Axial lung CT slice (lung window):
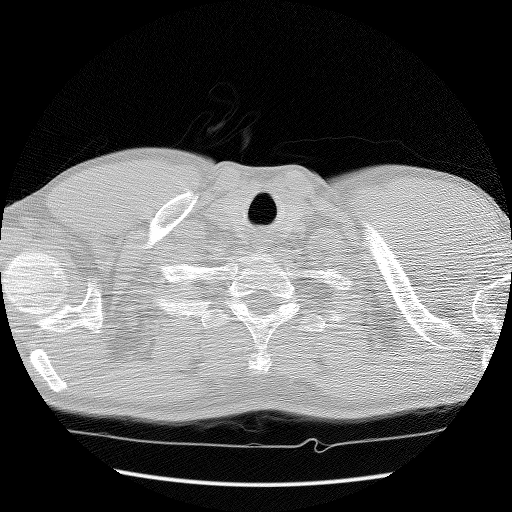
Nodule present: no